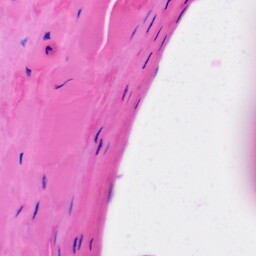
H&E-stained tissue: Skin